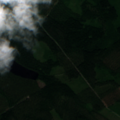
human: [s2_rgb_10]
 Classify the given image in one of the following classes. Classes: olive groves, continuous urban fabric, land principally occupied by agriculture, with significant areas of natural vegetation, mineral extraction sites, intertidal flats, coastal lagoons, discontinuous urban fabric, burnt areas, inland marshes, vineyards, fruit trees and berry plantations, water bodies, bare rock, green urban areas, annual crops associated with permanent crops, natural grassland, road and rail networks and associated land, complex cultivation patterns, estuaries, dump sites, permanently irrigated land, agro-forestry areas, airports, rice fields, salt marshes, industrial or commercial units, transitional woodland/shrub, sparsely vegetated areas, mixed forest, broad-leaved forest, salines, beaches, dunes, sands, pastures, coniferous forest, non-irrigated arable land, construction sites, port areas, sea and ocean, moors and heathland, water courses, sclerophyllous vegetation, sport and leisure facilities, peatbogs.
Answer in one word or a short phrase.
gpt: coniferous forest, mixed forest, transitional woodland/shrub, water bodies